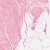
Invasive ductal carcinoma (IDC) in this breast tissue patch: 0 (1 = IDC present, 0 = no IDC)